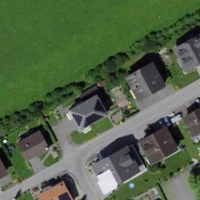
EUNIS habitat code: 54
Species observed at this site:
Cornus sanguinea